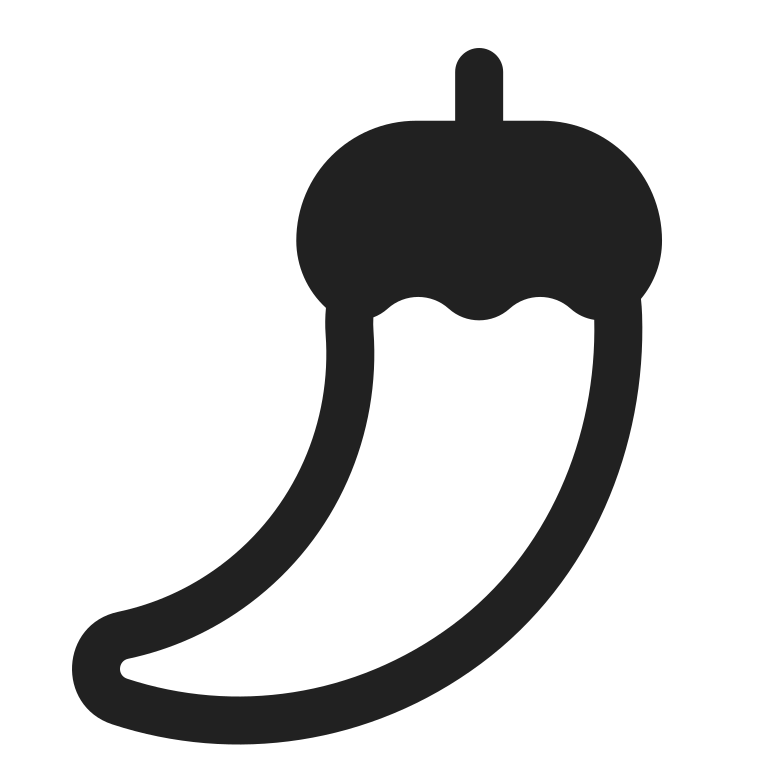
hot pepper high contrast